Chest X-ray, AP view. Patient: 56 years old, sex F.
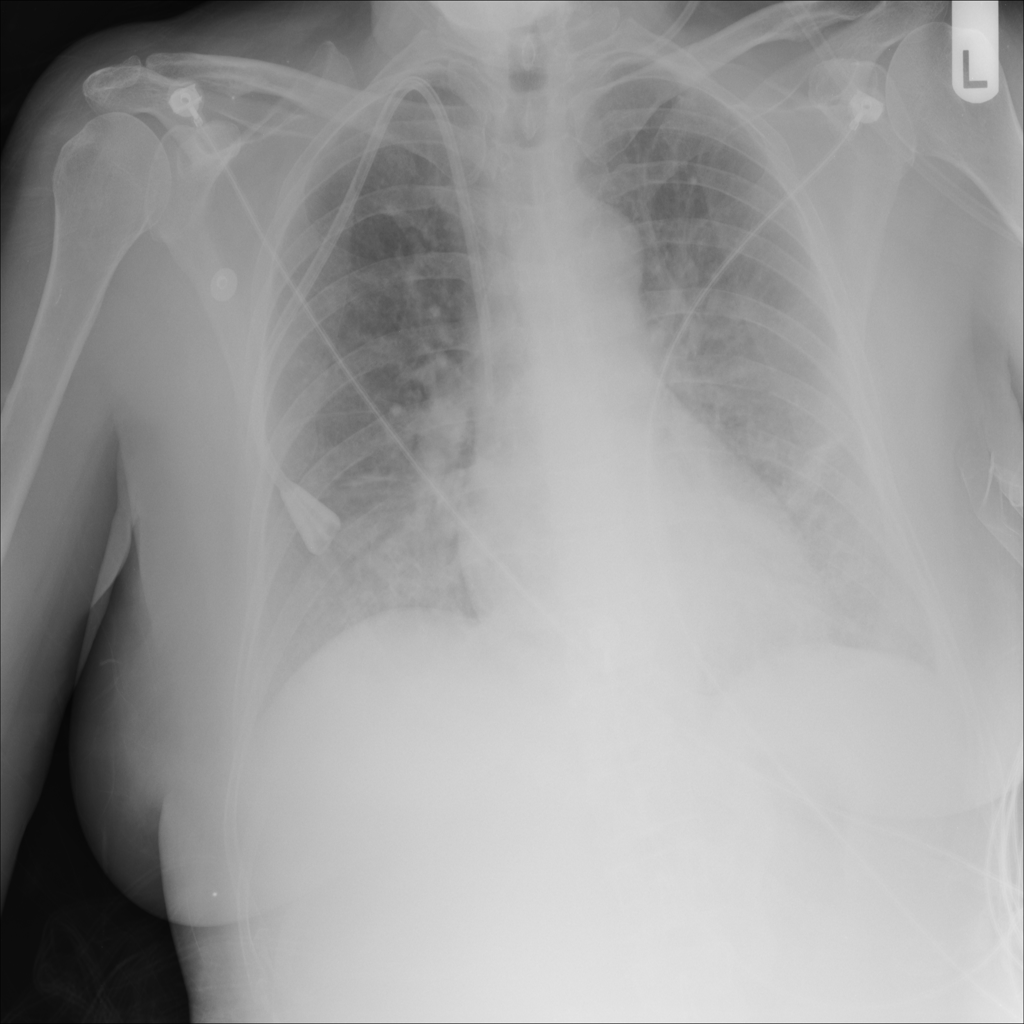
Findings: Infiltration